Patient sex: M
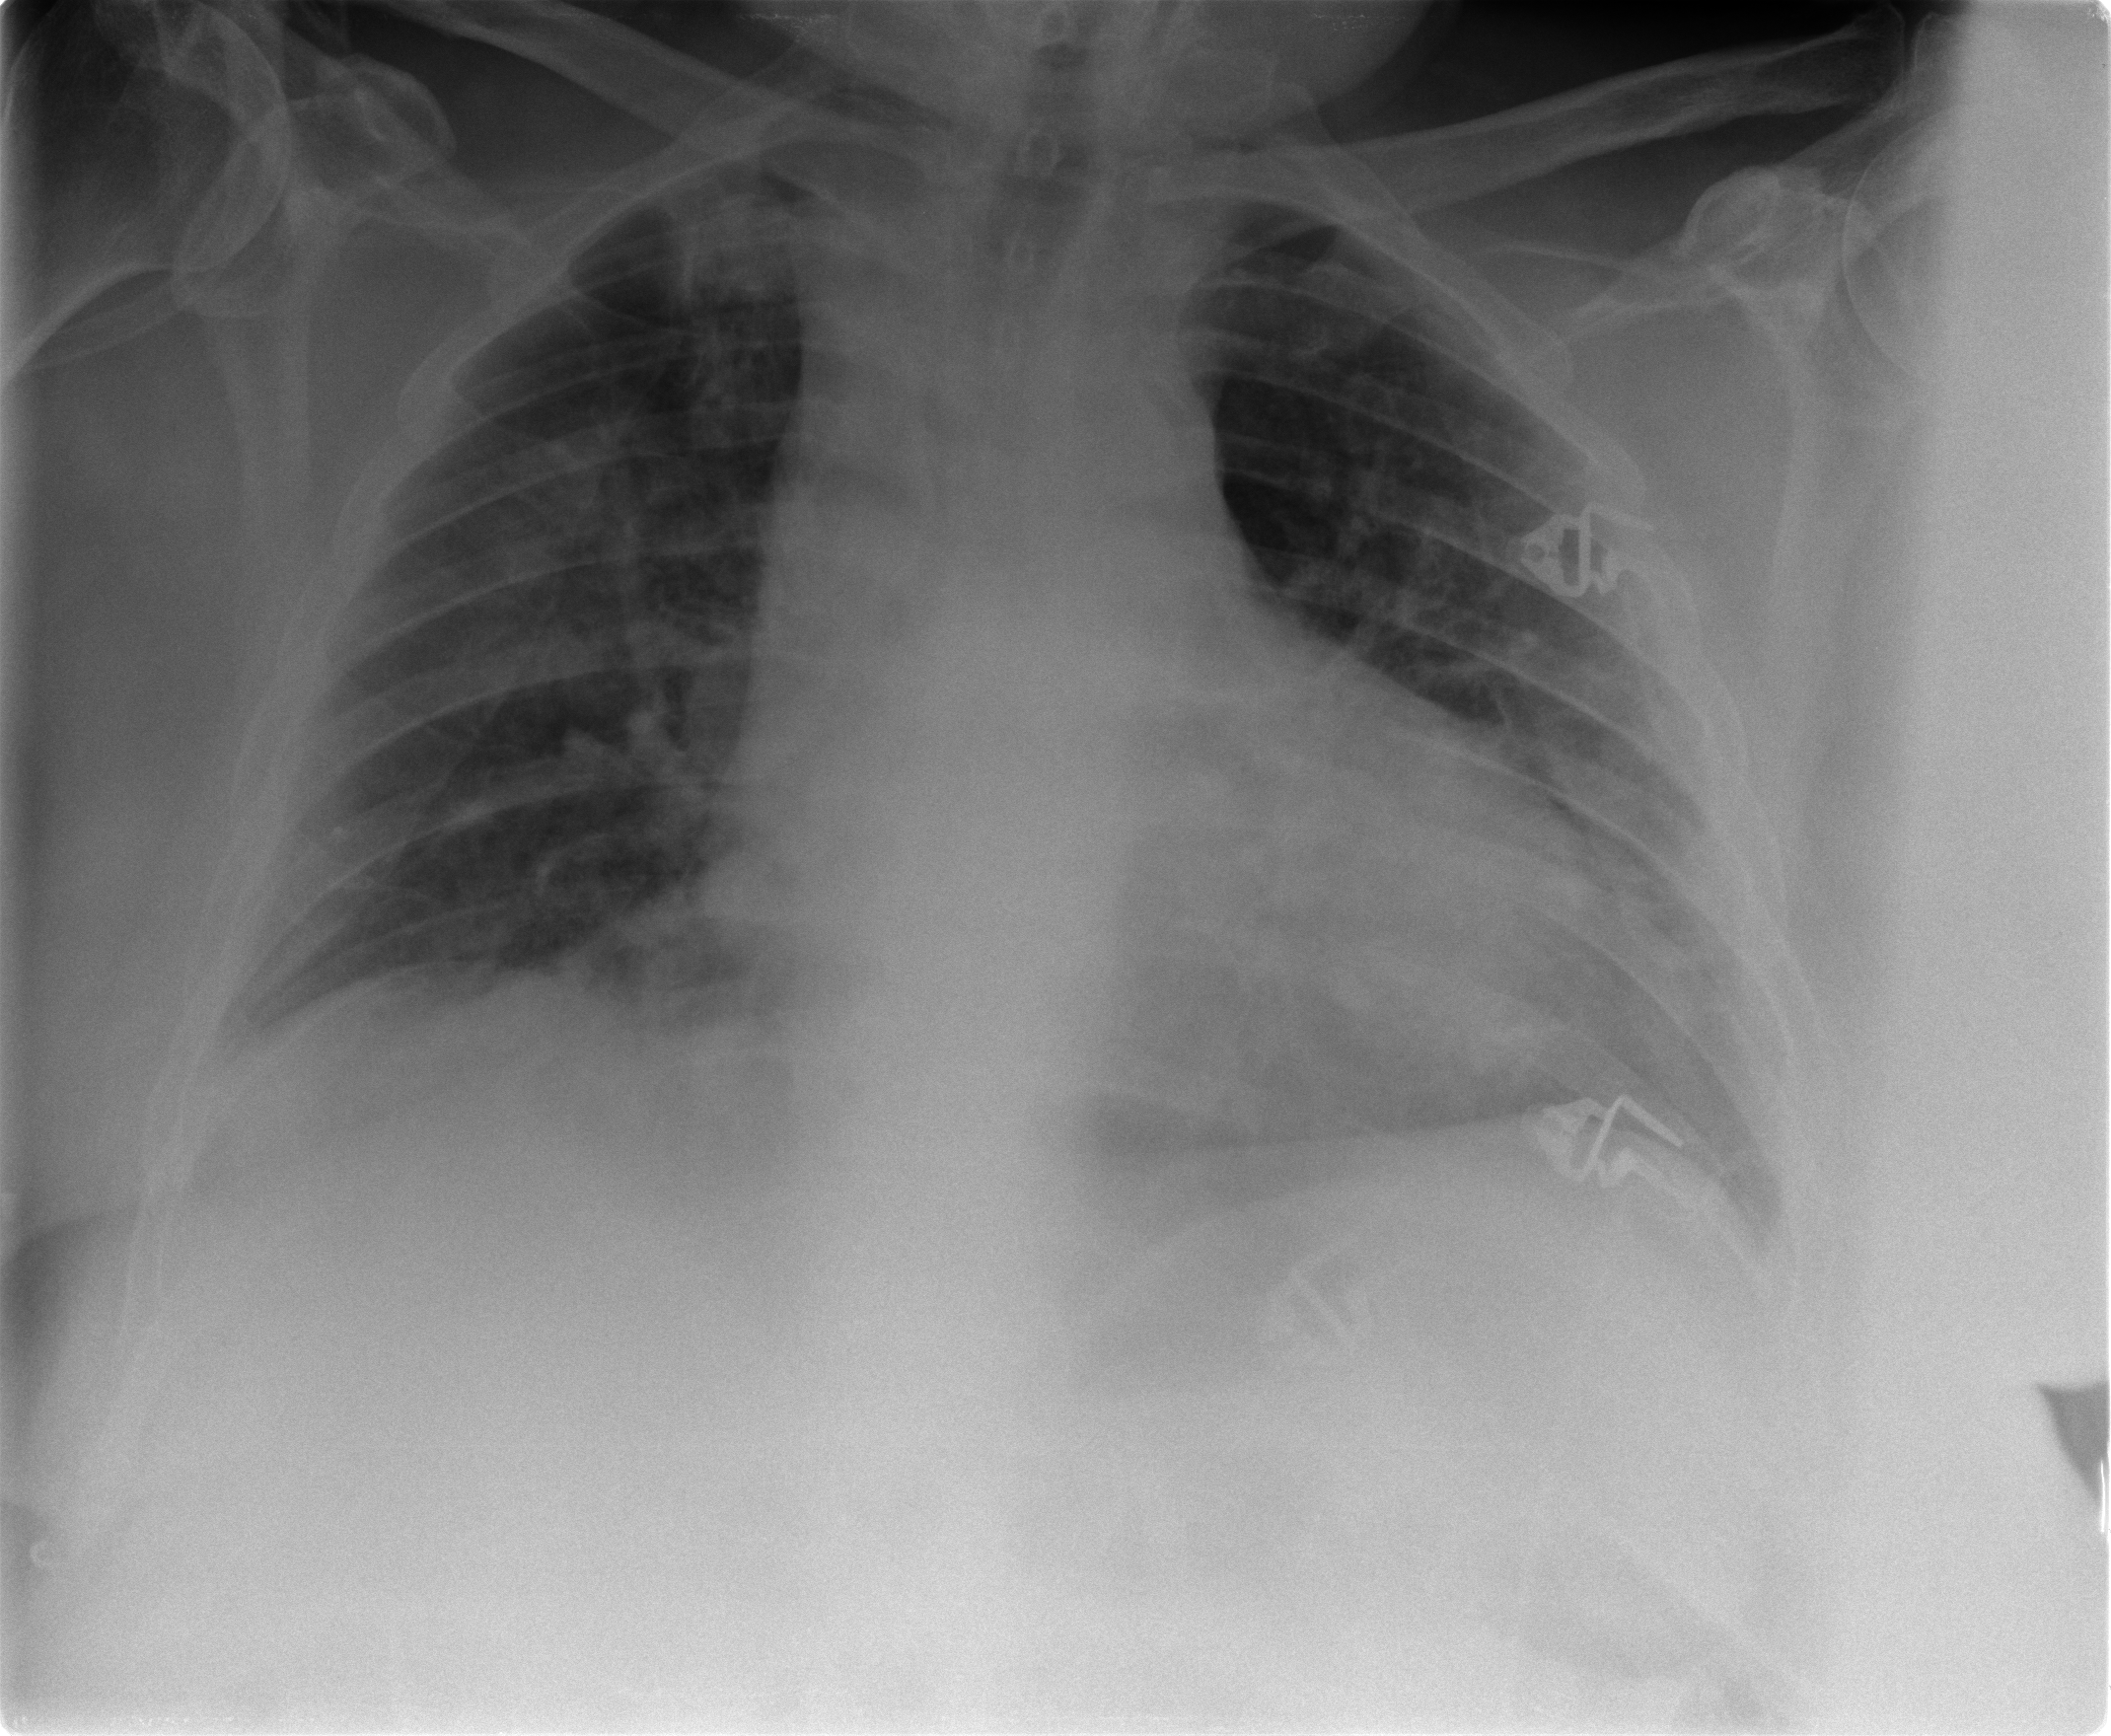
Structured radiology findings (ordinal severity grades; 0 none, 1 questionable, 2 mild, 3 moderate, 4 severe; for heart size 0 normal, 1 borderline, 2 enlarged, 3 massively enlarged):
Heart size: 2
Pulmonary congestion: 2
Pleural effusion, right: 0
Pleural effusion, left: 2
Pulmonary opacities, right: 2
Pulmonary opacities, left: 2
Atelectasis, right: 0
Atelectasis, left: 2